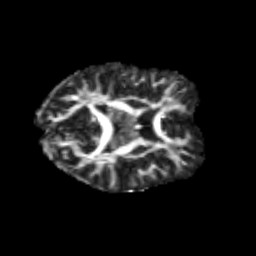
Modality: FA
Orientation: axial
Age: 19
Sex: female
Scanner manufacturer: siemens
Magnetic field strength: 3 T
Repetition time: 3.5 s
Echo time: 0.125 s